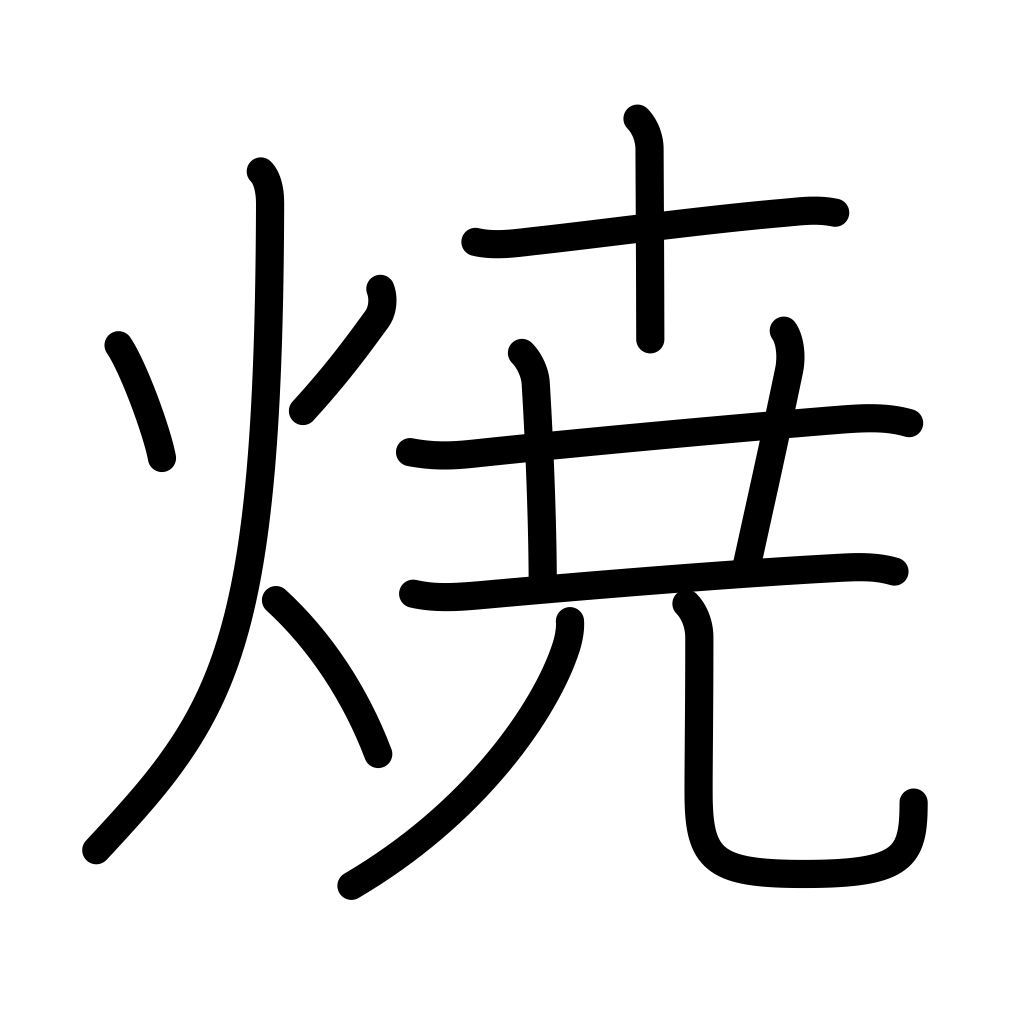
Meaning: bake, burning